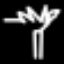
Label: palm tree